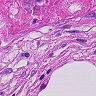
Metastatic tissue present: yes